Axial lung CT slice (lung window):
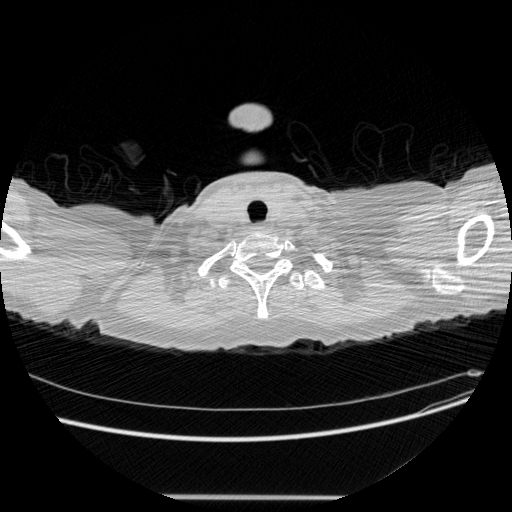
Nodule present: no